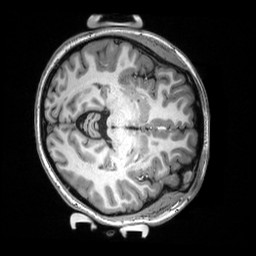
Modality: T1w
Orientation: axial
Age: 21
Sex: female
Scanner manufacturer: siemens
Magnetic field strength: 3 T
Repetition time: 2.53 s
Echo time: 0.0033 s